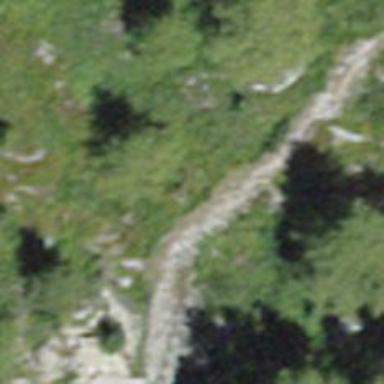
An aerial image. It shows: Path with excellent trail visibility on the ground.